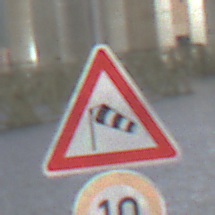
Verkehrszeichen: SeitenwindVonLinks
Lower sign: Geschwindigkeit10
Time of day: Night
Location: Outdoor (Urban)
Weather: PartlyCloudy
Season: NotSpecified
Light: Artificial